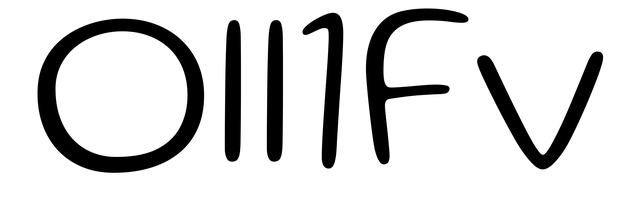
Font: Gluten_ExtraLight